Field crop: tomato
Growth stage: 1
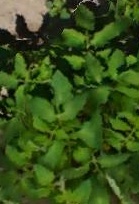
Species: tomato